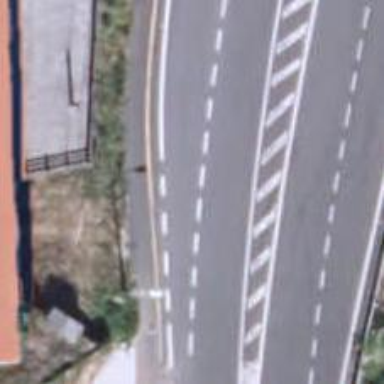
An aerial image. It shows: Road with "give way" sign.